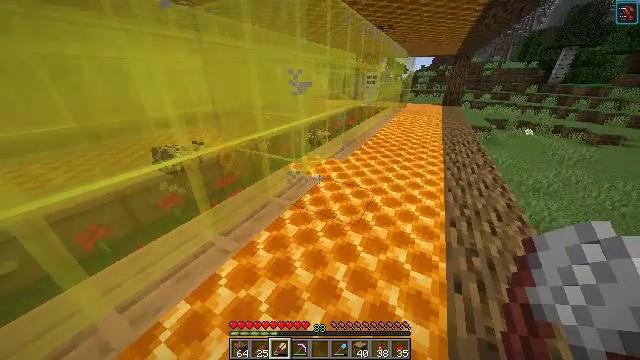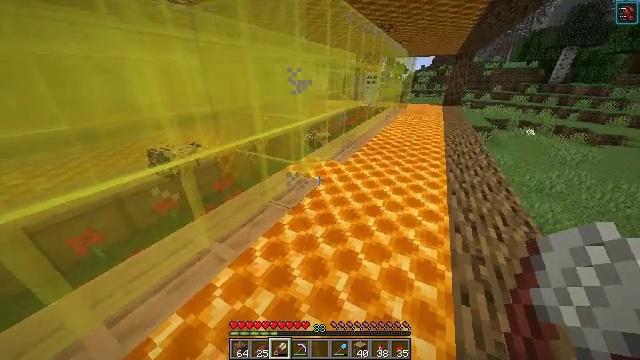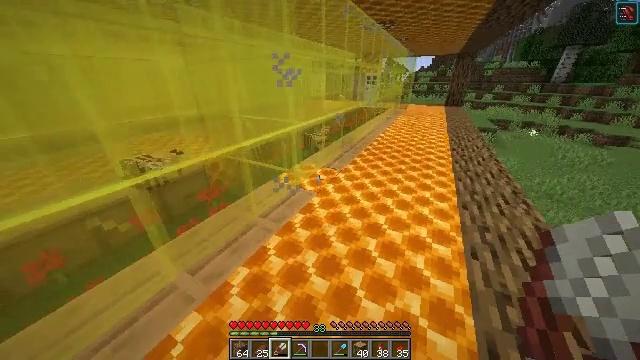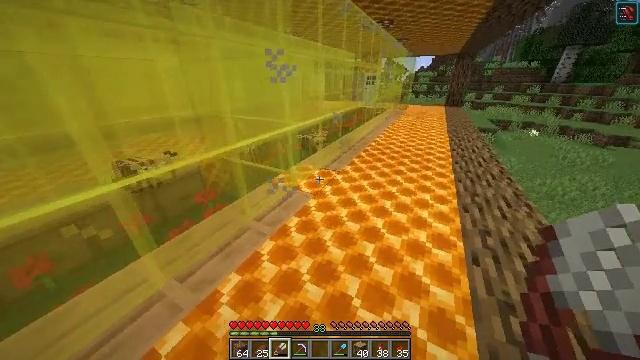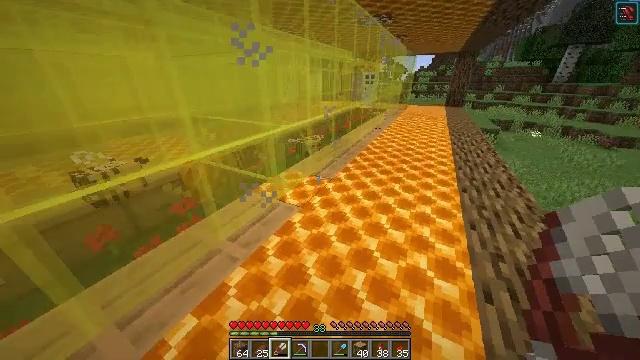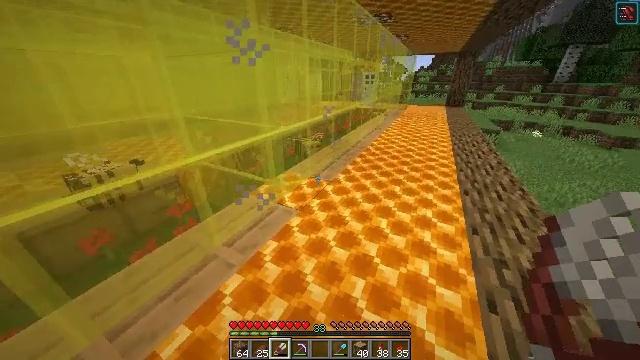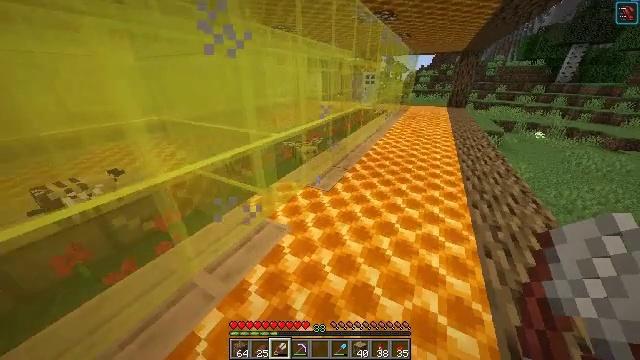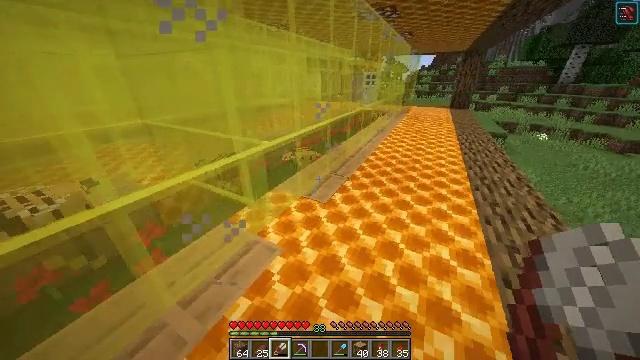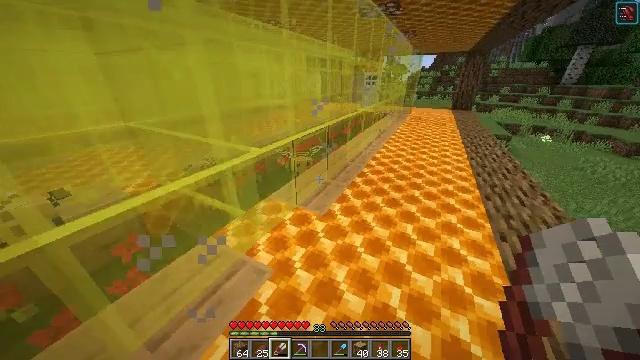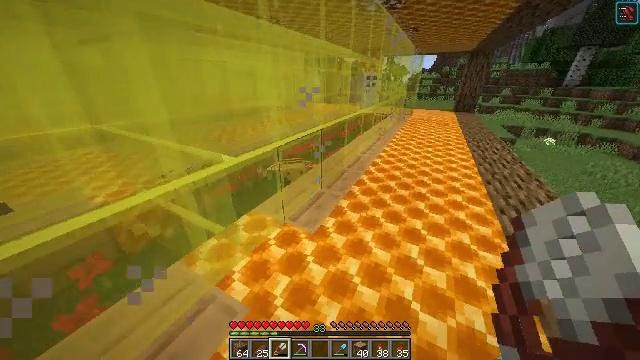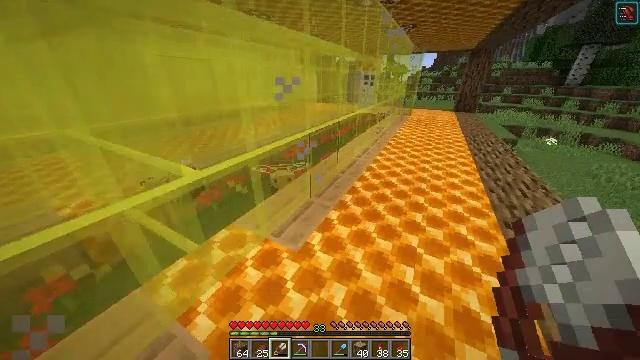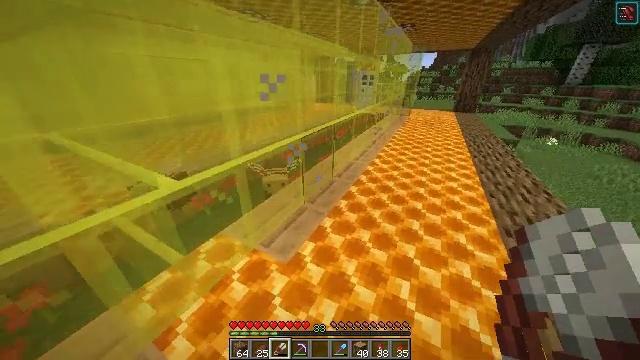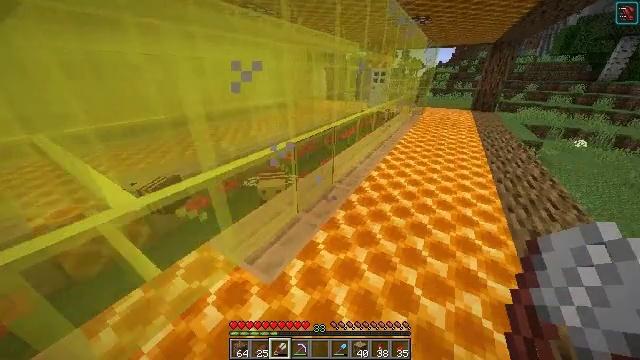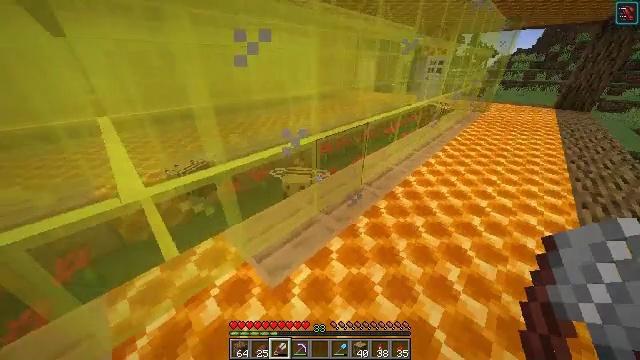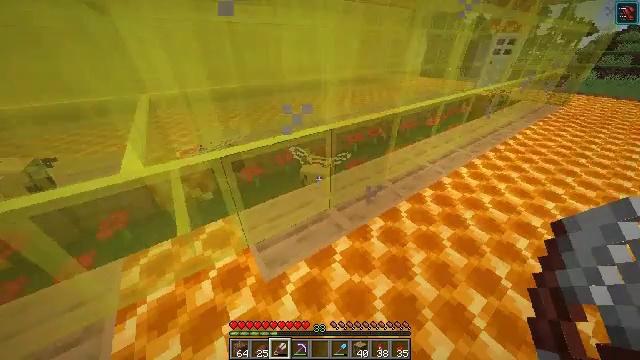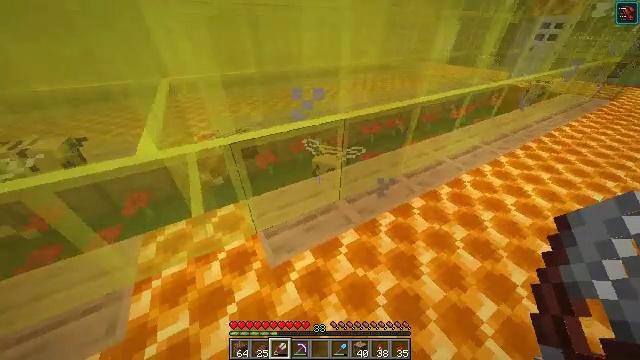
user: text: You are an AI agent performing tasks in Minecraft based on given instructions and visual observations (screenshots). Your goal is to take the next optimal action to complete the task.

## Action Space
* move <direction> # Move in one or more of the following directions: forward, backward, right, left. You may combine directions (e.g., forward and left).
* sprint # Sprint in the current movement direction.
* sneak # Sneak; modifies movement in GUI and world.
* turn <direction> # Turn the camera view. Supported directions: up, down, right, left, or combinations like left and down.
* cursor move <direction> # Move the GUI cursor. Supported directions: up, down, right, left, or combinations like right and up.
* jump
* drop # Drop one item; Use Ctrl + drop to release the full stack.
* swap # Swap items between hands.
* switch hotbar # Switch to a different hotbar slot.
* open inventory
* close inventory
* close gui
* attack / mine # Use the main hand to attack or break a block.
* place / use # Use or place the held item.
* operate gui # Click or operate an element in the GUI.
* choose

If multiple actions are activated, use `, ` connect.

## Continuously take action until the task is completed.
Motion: motion action
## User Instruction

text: Organize honeycombs in a 2x2 pattern to craft a honeycomb block.
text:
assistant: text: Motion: move forward
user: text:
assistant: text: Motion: move forward and move right
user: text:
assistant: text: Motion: move forward and move right
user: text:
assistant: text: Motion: move forward
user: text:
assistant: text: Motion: move forward
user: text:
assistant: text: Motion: move forward
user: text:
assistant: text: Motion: move forward
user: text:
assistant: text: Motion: move forward
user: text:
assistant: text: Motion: move forward and move right
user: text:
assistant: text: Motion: move forward and move right
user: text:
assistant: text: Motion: move forward and move right
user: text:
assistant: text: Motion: move forward and move right, turn left
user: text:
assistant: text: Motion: move forward and move right, turn left and down
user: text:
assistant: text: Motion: move forward and move right, turn left and down
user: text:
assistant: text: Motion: move forward and move right, turn left and down
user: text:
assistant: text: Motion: move forward, turn left and down
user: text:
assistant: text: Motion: move forward, turn left and down
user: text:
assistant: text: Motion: turn left and down
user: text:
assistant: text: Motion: turn left and down
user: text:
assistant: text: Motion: turn left and down
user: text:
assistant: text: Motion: turn left and down
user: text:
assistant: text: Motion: turn left and down
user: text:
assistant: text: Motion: no_op
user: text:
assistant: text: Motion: turn left
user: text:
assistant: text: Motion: no_op
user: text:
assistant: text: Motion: no_op
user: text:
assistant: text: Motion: no_op
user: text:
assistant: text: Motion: turn left and down
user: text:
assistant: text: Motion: no_op
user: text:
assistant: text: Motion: use / place